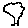
Label: tree